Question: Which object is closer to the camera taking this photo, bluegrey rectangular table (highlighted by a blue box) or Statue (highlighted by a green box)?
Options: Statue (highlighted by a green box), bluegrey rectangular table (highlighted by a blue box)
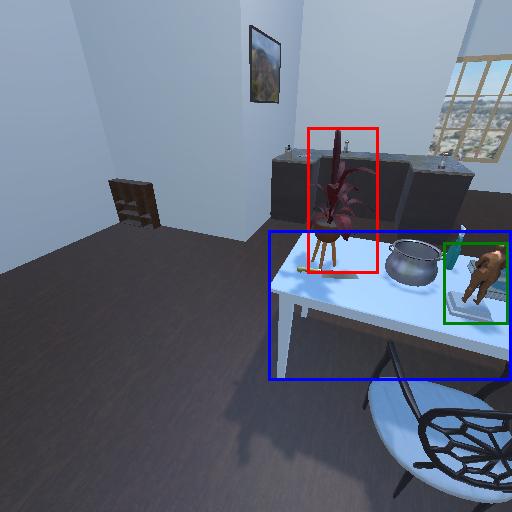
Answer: Statue (highlighted by a green box)